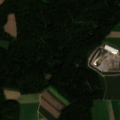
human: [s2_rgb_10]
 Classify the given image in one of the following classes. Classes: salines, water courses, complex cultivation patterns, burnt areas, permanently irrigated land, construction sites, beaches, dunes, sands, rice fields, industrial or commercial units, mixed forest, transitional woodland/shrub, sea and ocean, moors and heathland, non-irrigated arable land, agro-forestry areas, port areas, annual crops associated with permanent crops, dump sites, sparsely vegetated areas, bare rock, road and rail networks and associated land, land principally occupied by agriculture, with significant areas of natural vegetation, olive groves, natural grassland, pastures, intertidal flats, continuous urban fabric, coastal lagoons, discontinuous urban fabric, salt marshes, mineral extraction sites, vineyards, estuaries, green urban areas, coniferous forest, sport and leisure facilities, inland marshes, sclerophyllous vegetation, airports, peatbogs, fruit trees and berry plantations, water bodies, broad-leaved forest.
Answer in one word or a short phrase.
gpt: non-irrigated arable land, coniferous forest, mixed forest, transitional woodland/shrub